The image shows the envelope spectrum of a rolling-element bearing's vibration signal, with the characteristic fault frequencies (BPFO outer race, BPFI inner race, BSF ball, FTF cage) marked as reference lines. Diagnose the bearing from this image, choosing from: normal, inner_race, outer_race, ball.
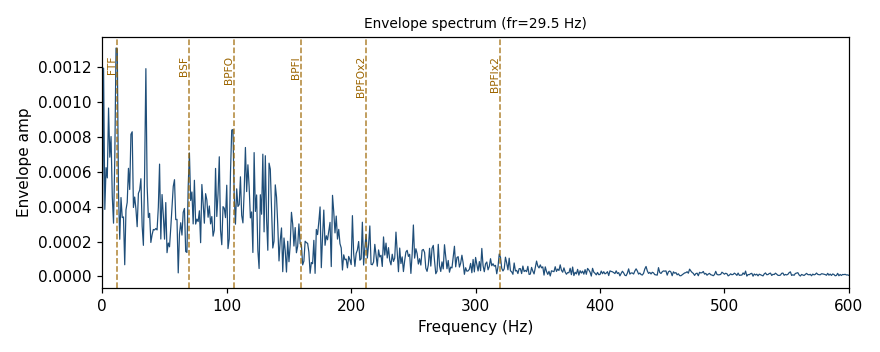
Answer: ball